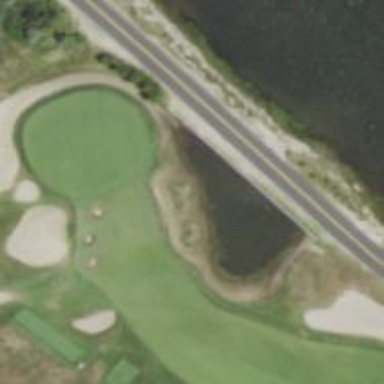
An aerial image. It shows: Sand bunker on golf course.